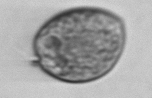
Label: Prorocentrum